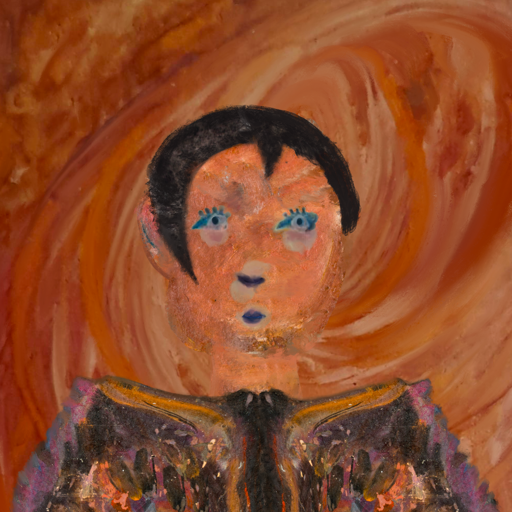
Background: Pious_Lady, Head And Neck Front: Boggyland, Face Front: Hill_Girl, Bust: Gypsy_Queen, Hair Front: Roy_Bahadur, Head Accessory: Blank, Second Necklace: Blank, Necklace: Blank, Baby: Blank